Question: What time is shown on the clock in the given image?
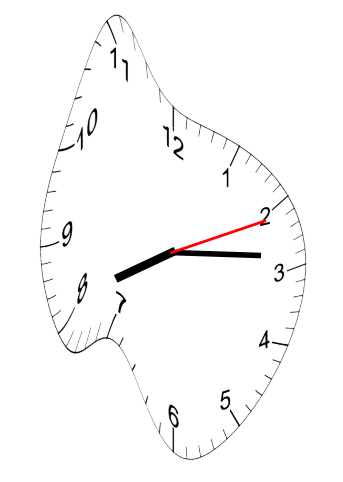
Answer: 08:14:11